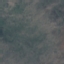
Land use / land cover: HerbaceousVegetation